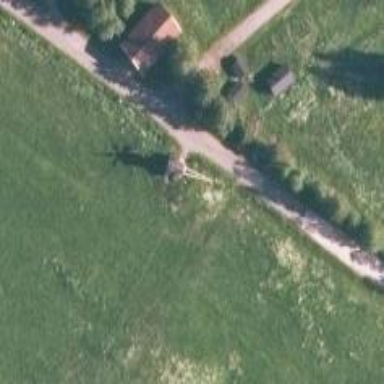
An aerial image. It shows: Windmill.